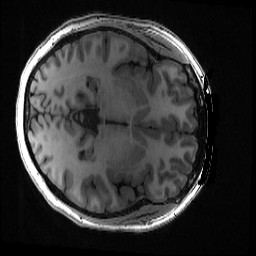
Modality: T1w
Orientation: axial
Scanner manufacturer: ge
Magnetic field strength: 3 T
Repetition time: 0.008164 s
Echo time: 0.003184 s